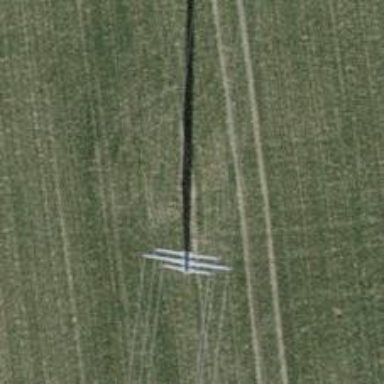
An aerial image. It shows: Minor power line.